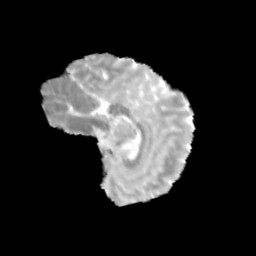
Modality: MD
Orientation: sagittal
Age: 11
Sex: female
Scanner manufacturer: siemens
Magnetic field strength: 3 T
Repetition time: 3.8 s
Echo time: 0.07 s